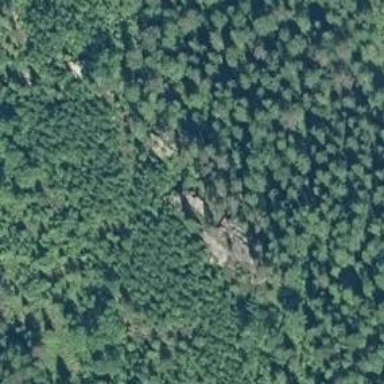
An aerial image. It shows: Natural cliff.